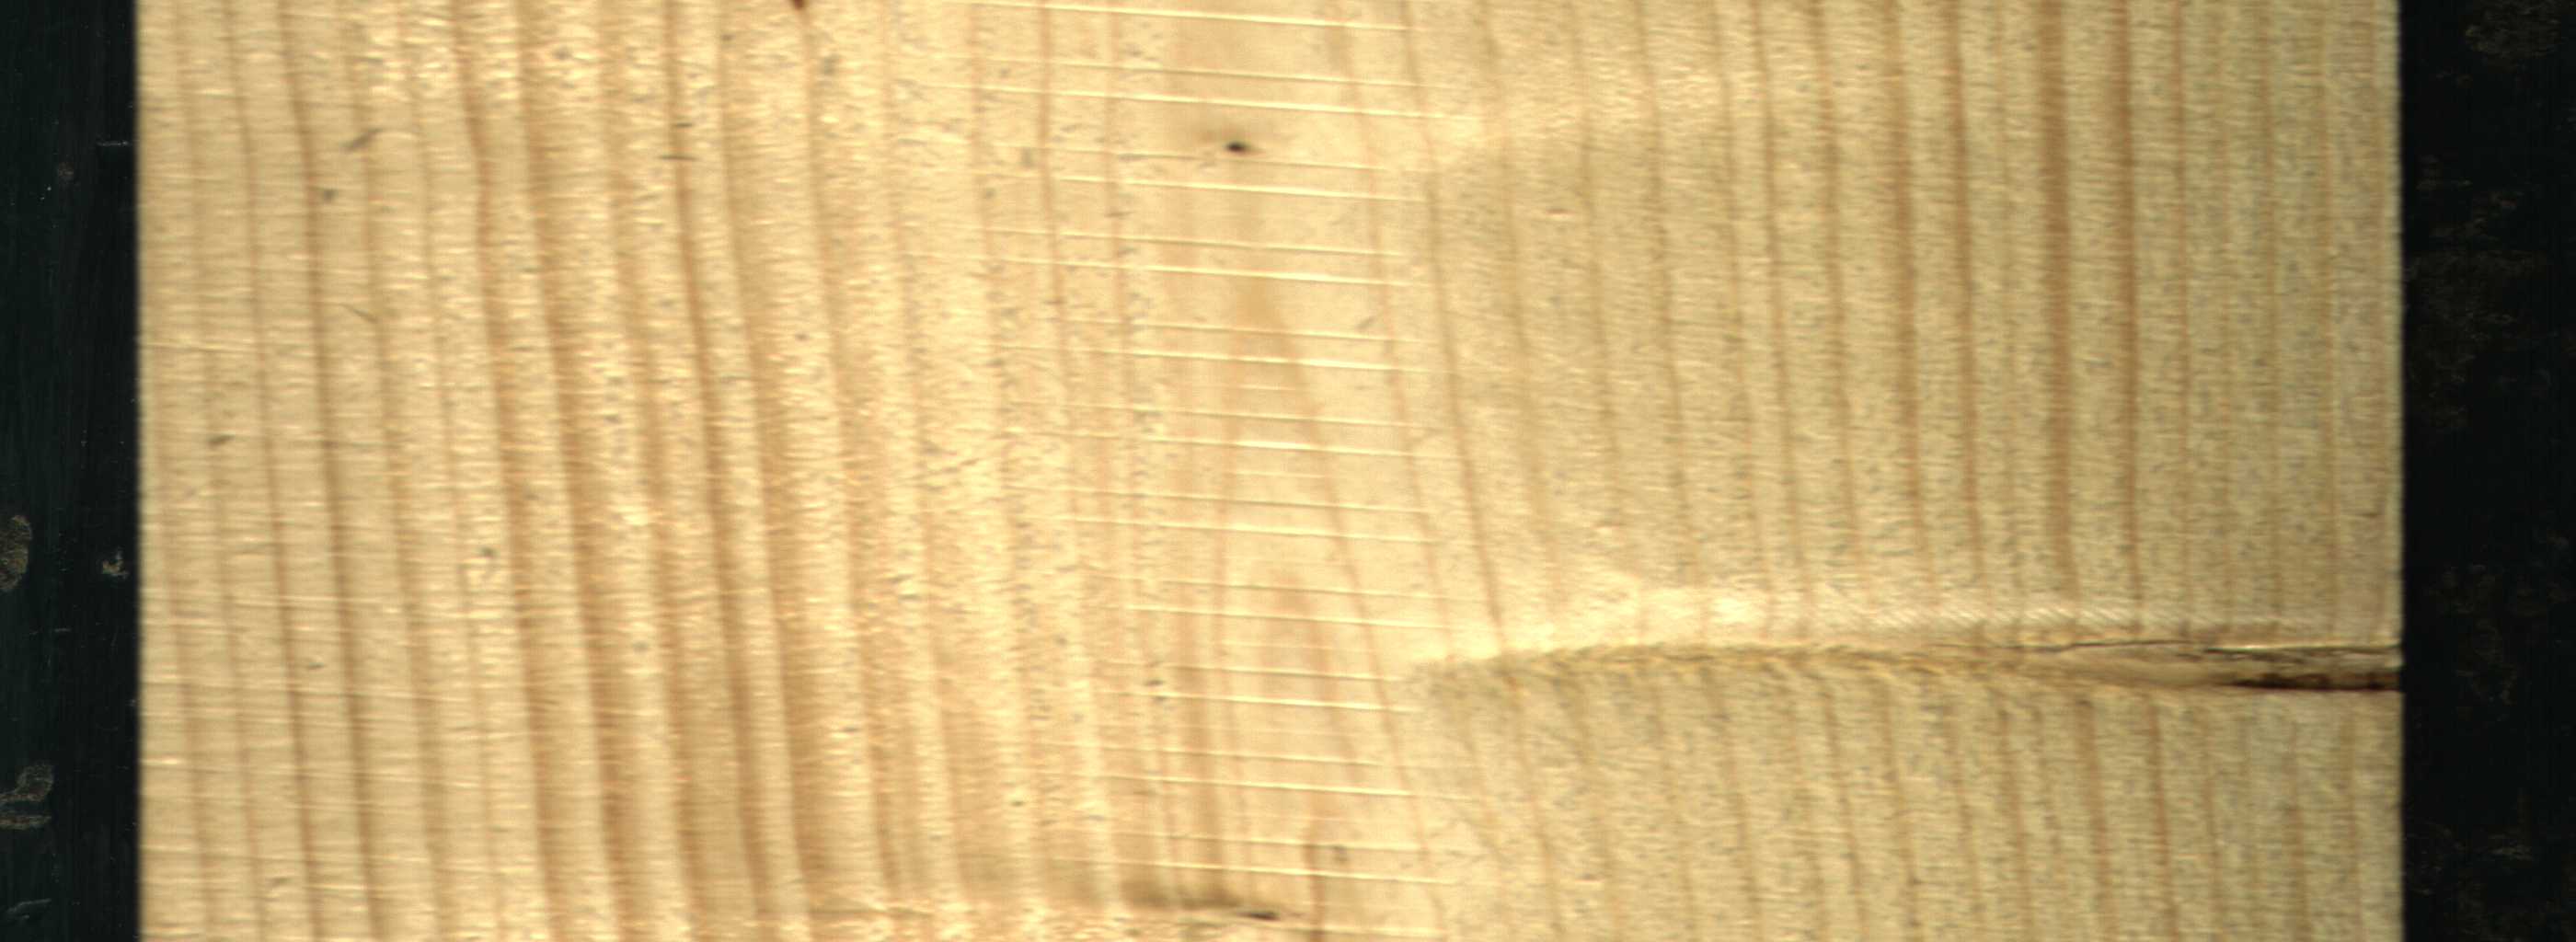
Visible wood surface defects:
Knot_missing
Dead_Knot